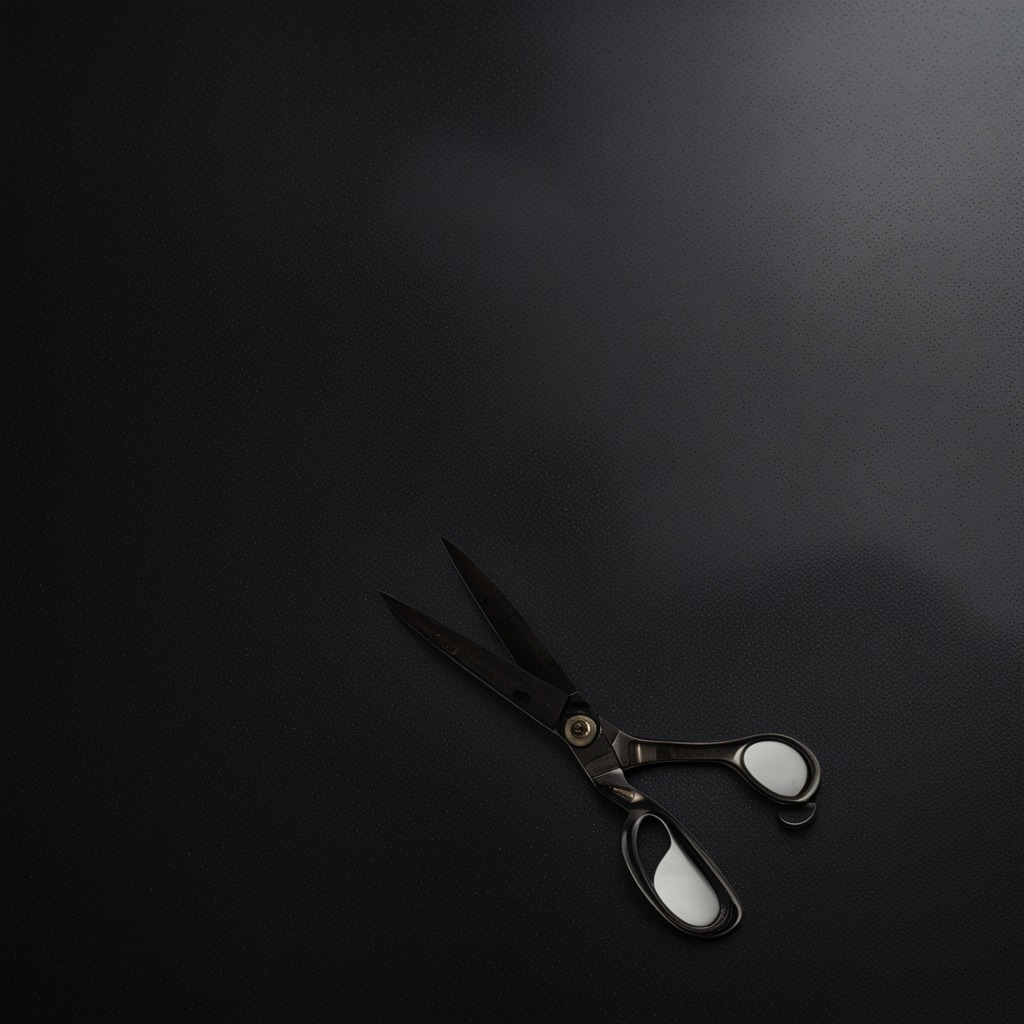
A scissor lies on the granite tabletop.